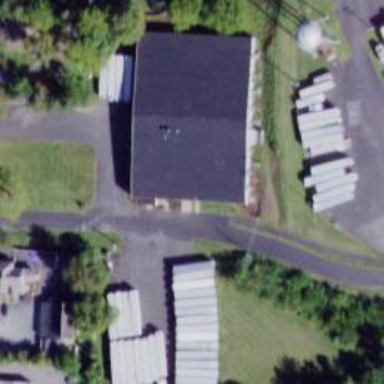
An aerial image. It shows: Industrial building used by distributor.